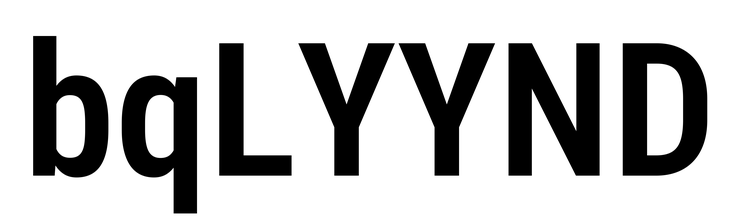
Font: Roboto_Condensed_SemiBold